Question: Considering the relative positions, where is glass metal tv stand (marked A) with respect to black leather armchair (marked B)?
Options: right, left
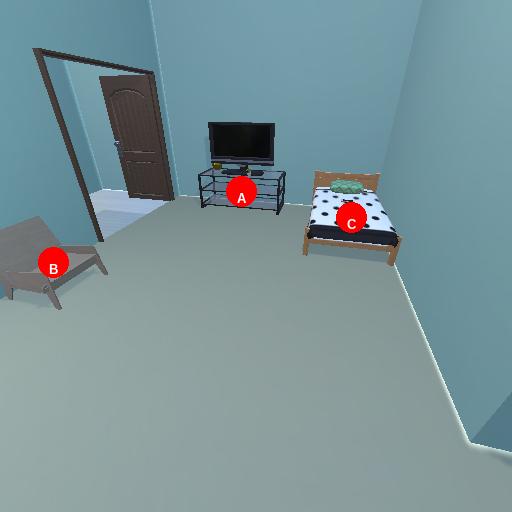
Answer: right